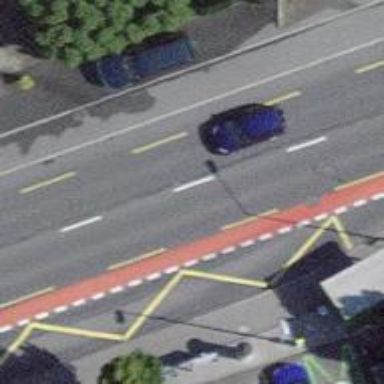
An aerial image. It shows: Bus stop with stop position for public transport.